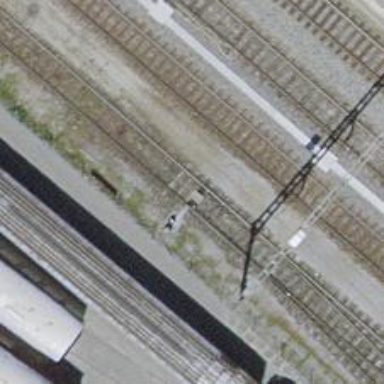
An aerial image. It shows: Railway switch.